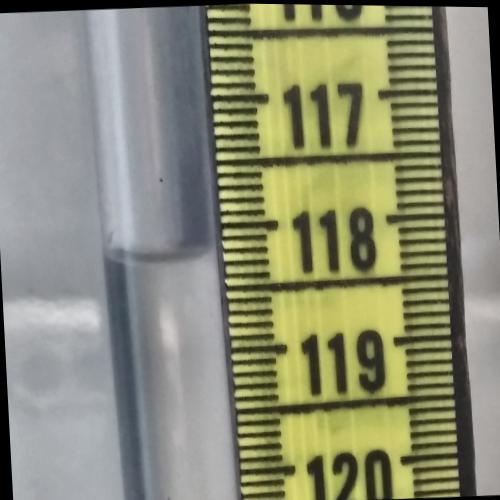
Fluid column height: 118.2 cm